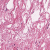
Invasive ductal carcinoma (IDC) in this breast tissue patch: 1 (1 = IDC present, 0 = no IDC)